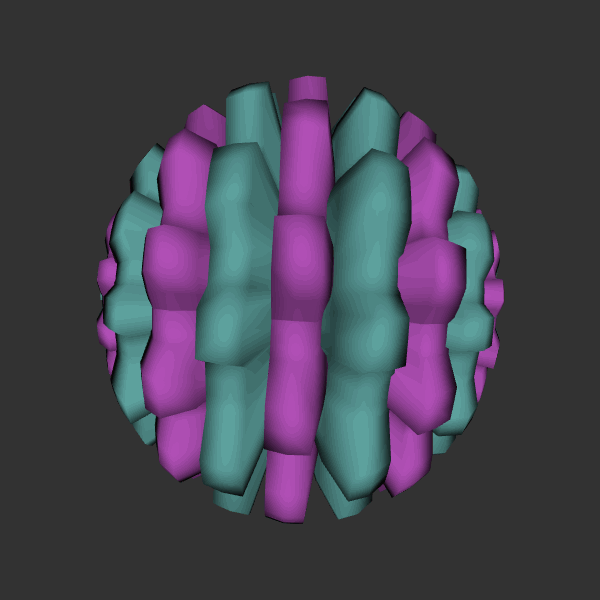
Background: dark